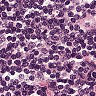
Metastatic tissue present: no